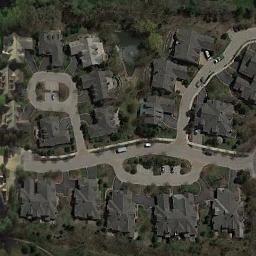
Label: medium_residential